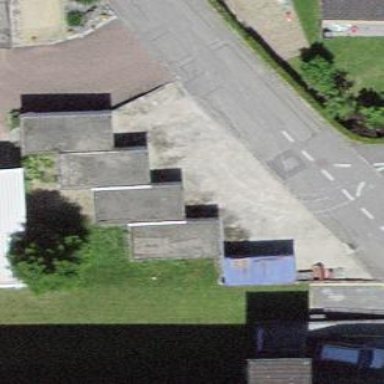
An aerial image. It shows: Garage.